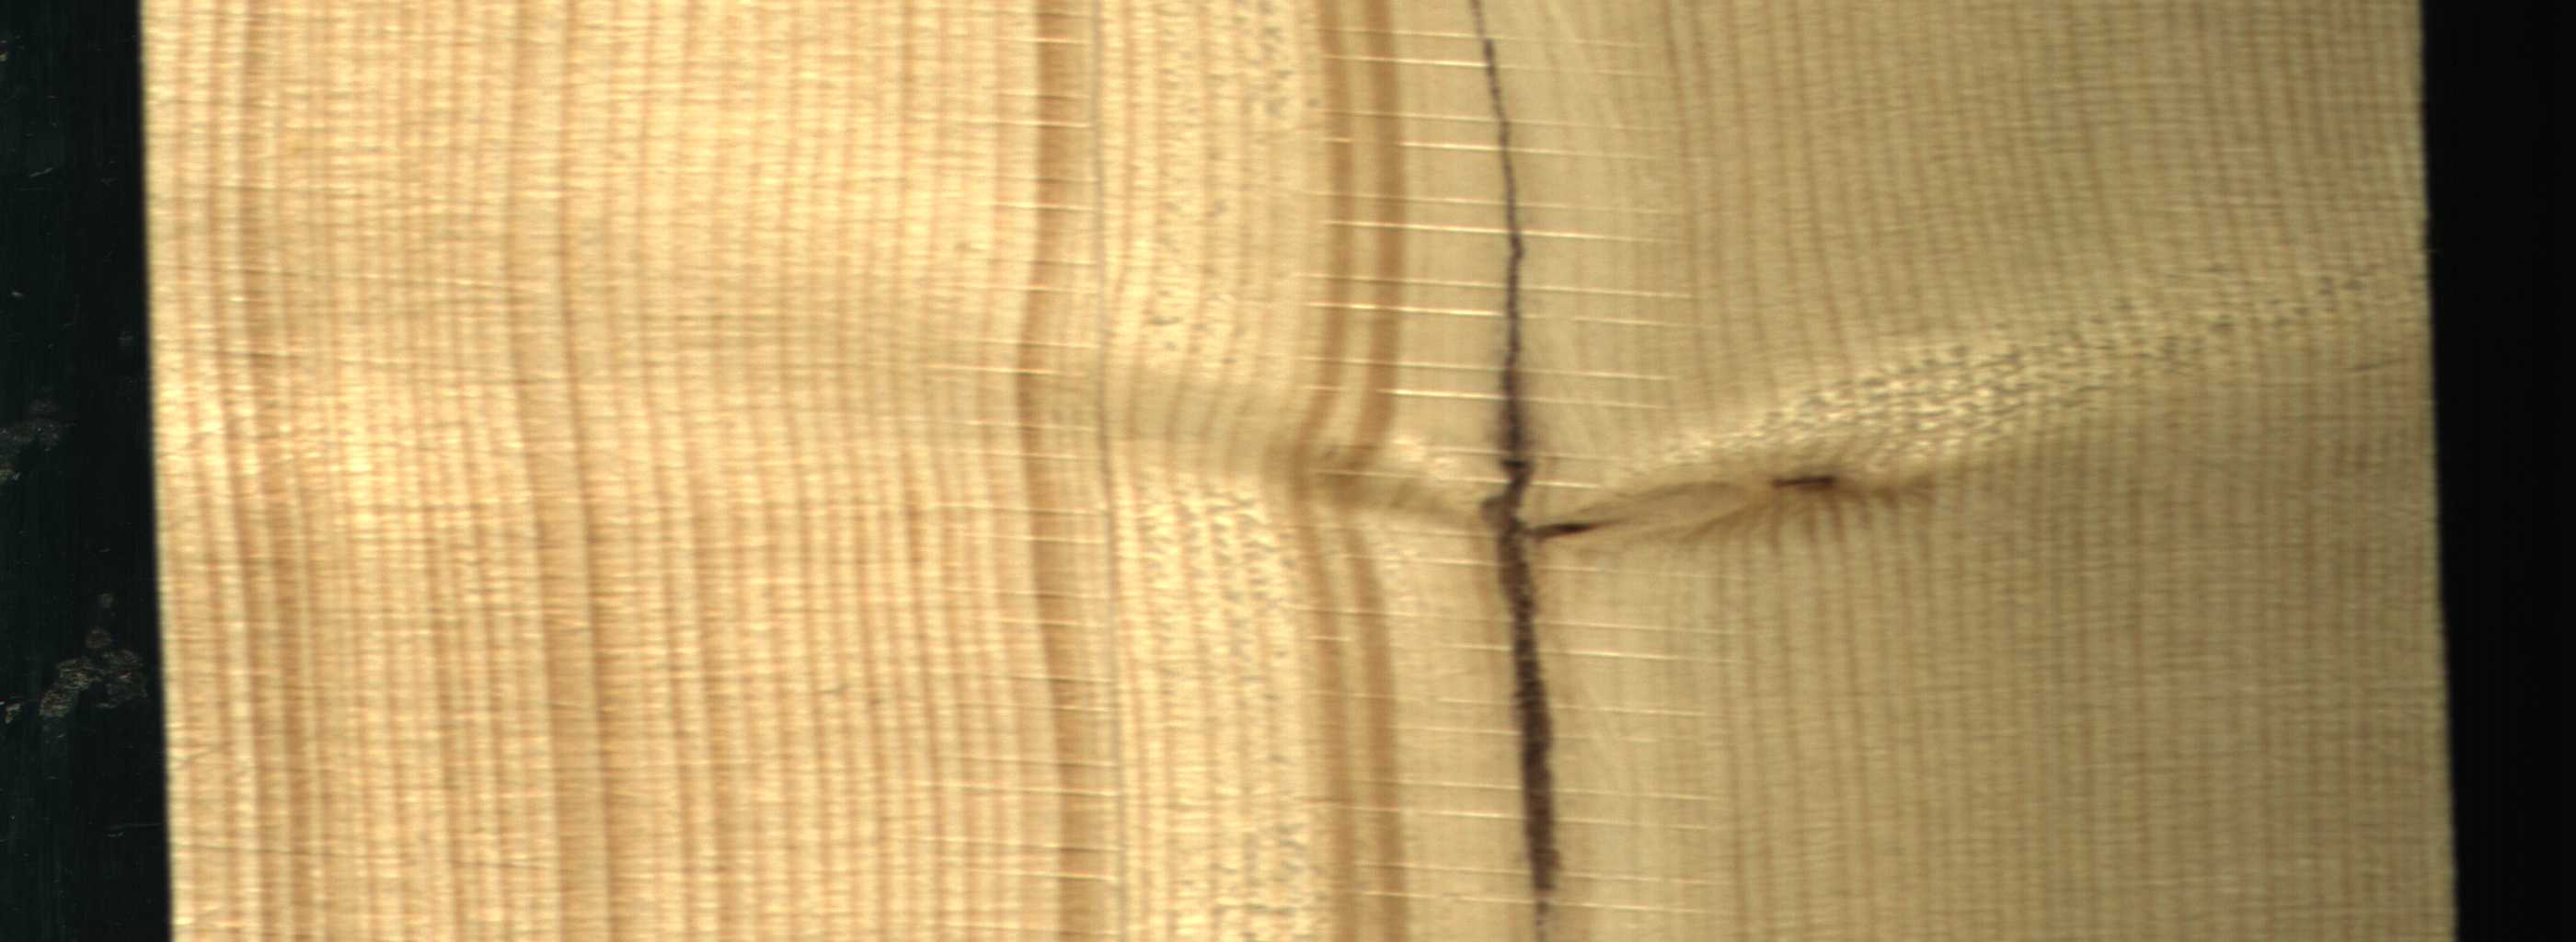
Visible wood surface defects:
Marrow
Crack
Live_Knot
Live_Knot